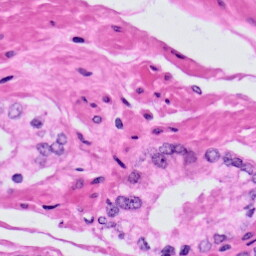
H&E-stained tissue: Prostate